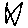
Label: star